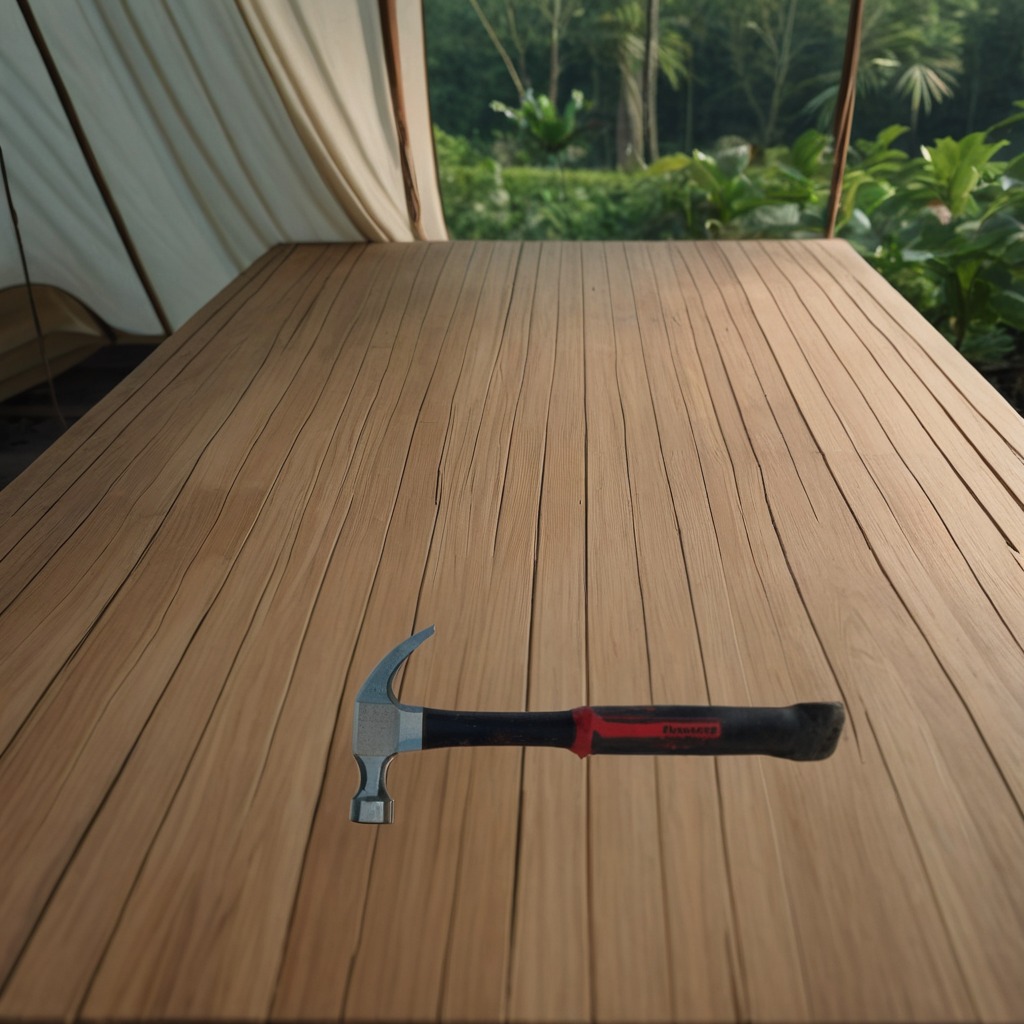
A hammer is lying on the wooden table inside a jungle field workshop tent.